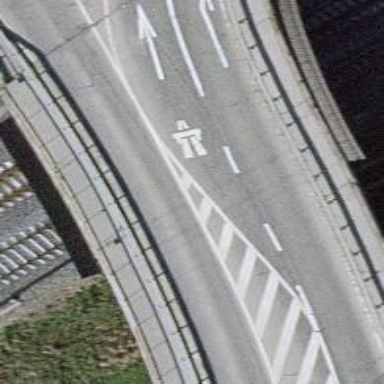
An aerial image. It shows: Secondary road with bridge.